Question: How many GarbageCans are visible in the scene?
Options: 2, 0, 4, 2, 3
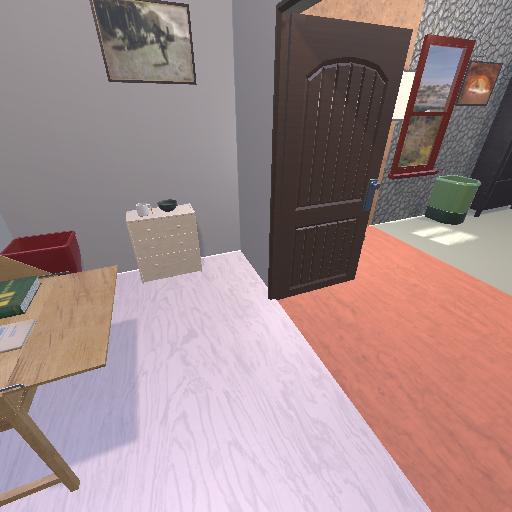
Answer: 2